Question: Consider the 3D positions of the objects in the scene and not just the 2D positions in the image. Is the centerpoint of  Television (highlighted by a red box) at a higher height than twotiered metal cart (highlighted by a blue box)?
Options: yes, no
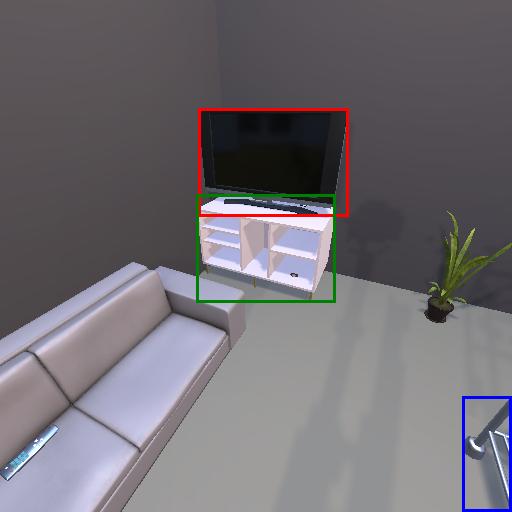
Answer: yes